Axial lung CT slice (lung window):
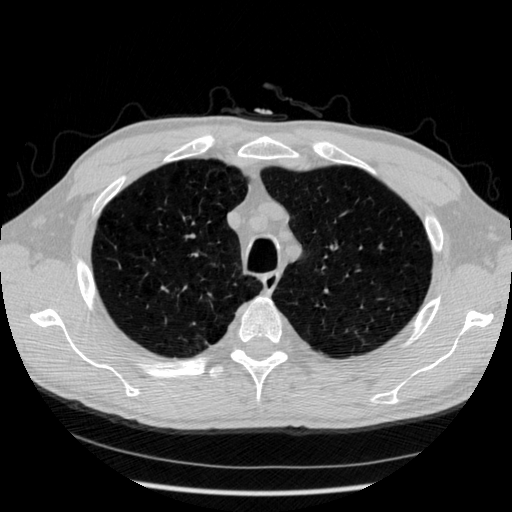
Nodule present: no